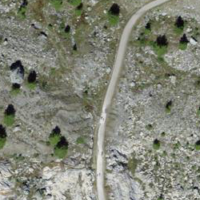
EUNIS habitat code: 48
Species observed at this site:
Marmota marmota
Aster alpinus
Oenanthe oenanthe
Prunella collaris
Capra ibex